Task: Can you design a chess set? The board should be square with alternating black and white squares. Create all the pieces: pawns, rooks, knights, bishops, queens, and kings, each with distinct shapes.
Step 689:
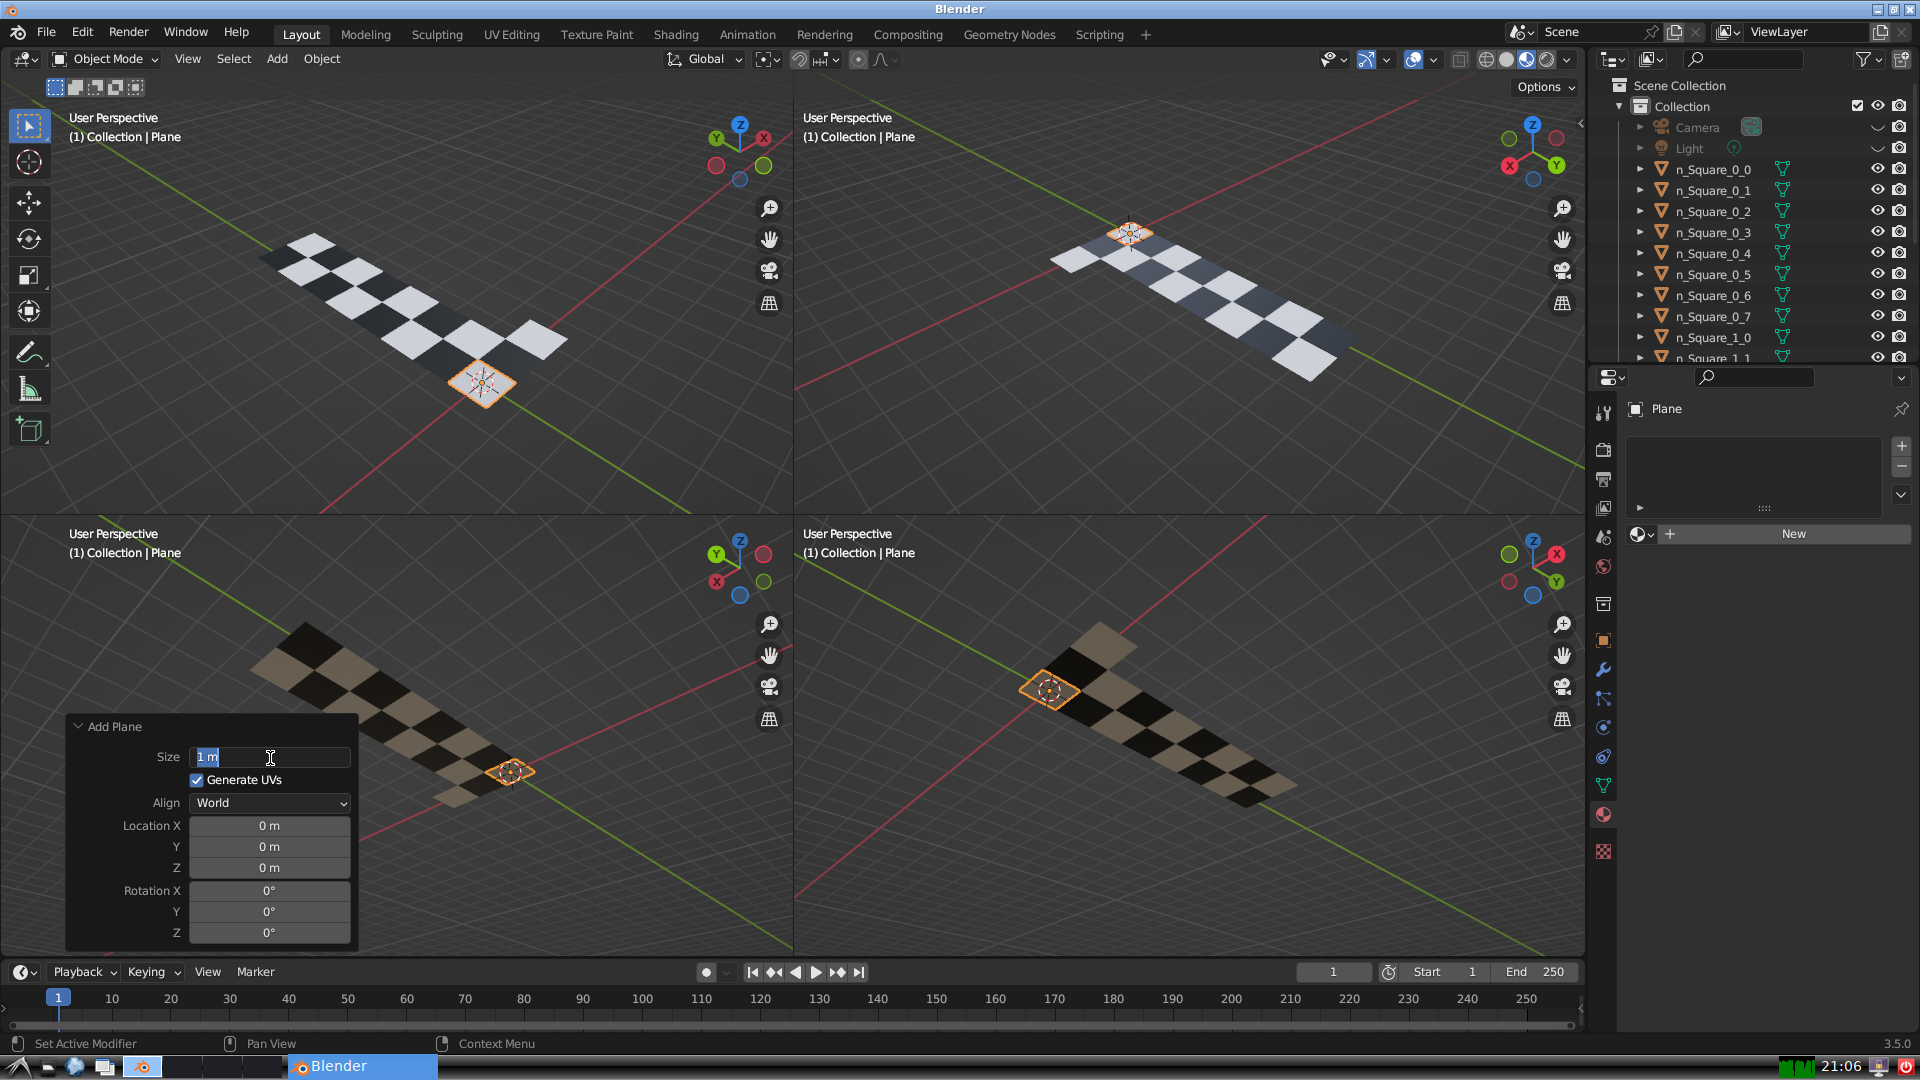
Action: input_text: 1.0